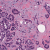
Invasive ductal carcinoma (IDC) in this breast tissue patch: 1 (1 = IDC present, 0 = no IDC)